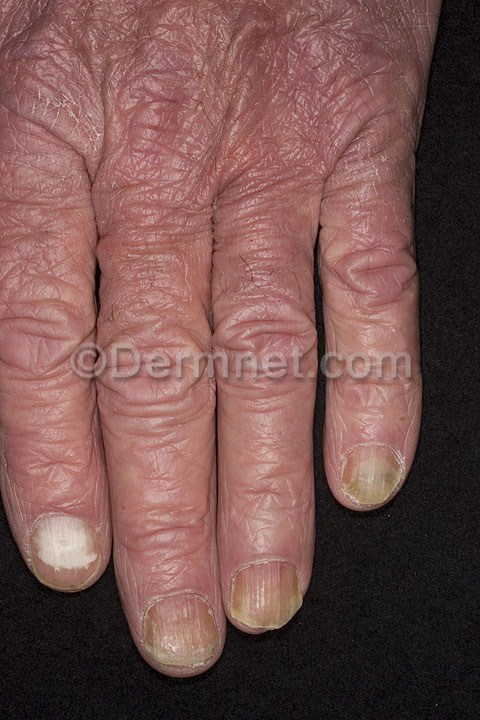
Disease: Tinea Ringworm Candidiasis and other Fungal Infections